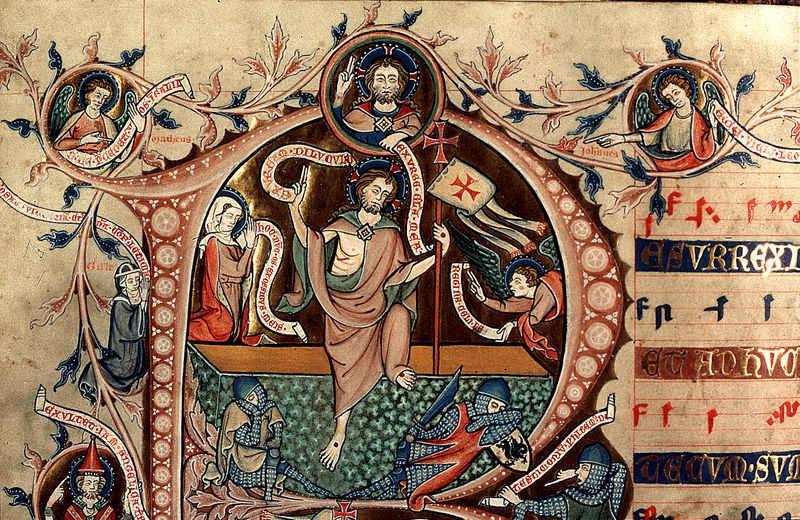
Titel: Codex Gisle
Institution: Osnabrück, Diözesanarchiv
Schlagwörter: blätter, gott, äste, gold, musik, engel, schrift, noten, fahne, hat, red, religious, soldaten, soldier, soldiers, sword, white, black, green, painting, robe, woman, dekor, ornamente, brown, buch, kreuz, schwert, text, nonne, initiale, helm, ritter, rüstung, ranke, wappen, christus, jesus, wundmale, angel, angels, man, mittelalter, german, armor, armour, feet, helmet, knight, night, drawing, maria, saint, arabesken, cross, writing, wings, dead, lied, letters, flag, letter, leaves, ornaments, spruchband, religion, angles, apostel, god, shield, book, christ, buchmalerei, asleep, sleeping, fresco, evangeliar, psalm, psalter, segenshand, pointing, script, christian, mary, christianity, page, illumination, praying, priests, royalty, latin, manuscript, banner, halo, iconography, kneel, virgin mary, missale, knights, illuminated manuscript, halos, capitals, apostles, nails, medival, wounds, illuminated, good, holy spirit, song, psalterium, ressurection, evangelia, johannes, christinaity, xchrist, stigma